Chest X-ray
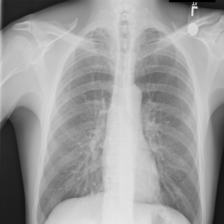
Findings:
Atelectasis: negative
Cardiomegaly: negative
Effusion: negative
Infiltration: negative
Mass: negative
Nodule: negative
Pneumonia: negative
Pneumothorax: negative
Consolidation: negative
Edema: negative
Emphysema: negative
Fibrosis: negative
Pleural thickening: negative
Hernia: negative